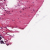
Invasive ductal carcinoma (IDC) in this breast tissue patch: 0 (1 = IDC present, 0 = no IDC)